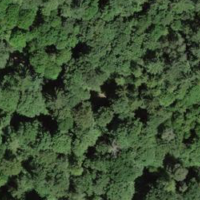
EUNIS habitat code: 41
Species observed at this site:
Impatiens parviflora